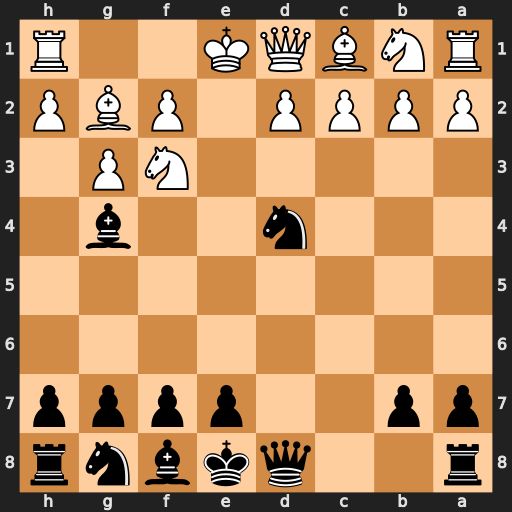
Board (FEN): r2qkbnr/pp2pppp/8/8/3n2b1/5NP1/PPPP1PBP/RNBQK2R
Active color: b
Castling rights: KQkq
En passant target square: -
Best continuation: Qd5 Nxd4 Qxg2 Qxg4 Qxh1+